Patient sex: M
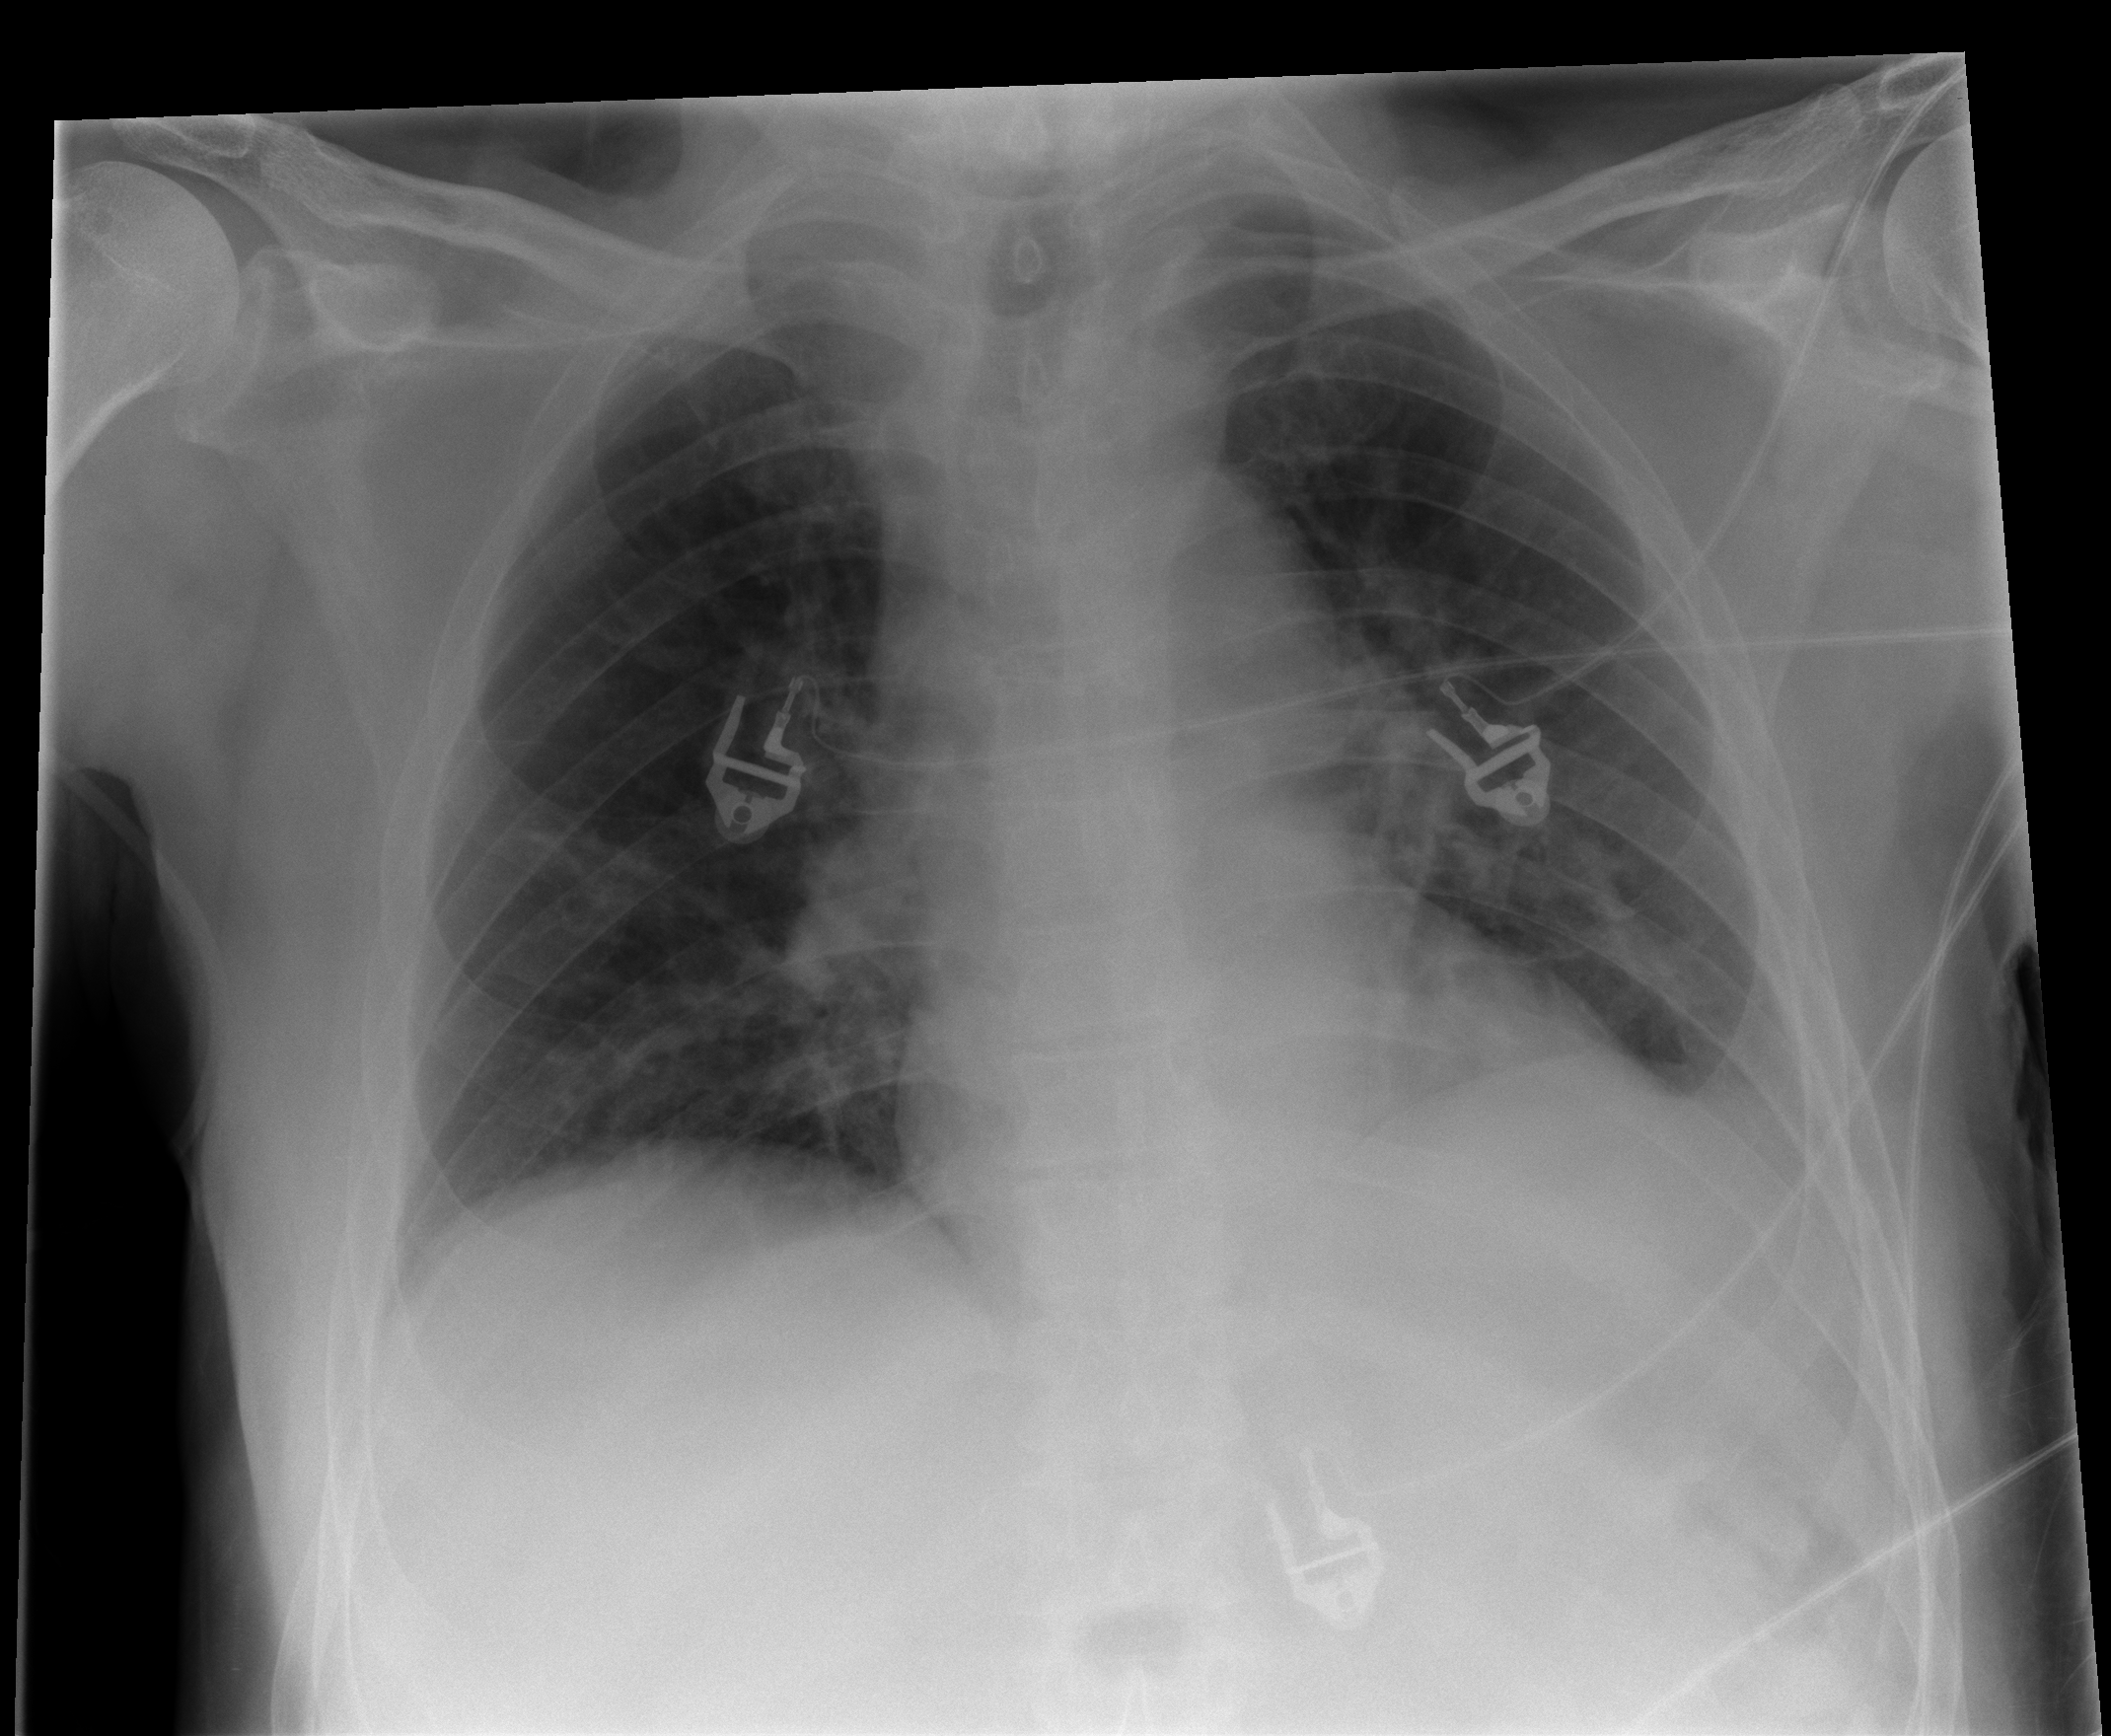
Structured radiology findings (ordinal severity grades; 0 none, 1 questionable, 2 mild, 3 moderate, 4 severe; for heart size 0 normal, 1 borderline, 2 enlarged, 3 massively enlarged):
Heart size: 0
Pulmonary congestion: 1
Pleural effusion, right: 0
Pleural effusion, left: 2
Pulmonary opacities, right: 0
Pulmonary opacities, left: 0
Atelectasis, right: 0
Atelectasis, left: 0